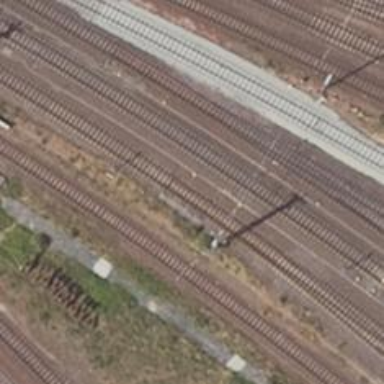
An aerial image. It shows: Railway switch.